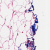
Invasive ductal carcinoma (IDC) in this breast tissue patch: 0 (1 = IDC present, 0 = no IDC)